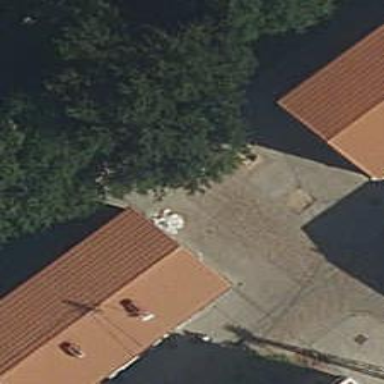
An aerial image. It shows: Steps made of paving stones.